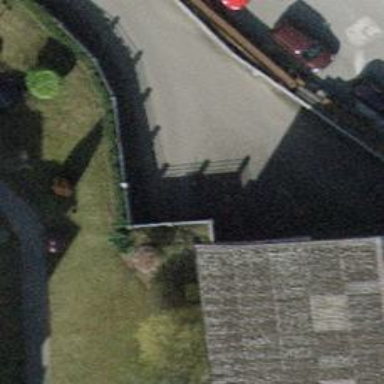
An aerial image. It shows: Parking entrance.